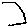
Label: hexagon